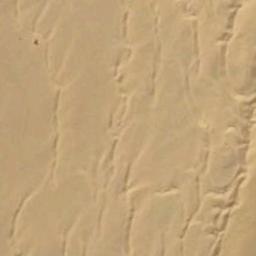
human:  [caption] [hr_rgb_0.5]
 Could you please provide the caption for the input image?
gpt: There are many lines in the desert .

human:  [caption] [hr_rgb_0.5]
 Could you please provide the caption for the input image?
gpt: The desert has yellow sand, Some ravines and dunes .

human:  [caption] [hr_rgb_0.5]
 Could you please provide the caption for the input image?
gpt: The desert is full of yellow sand .

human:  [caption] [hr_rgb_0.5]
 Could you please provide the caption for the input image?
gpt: This is a yellow desert with wavy stripes .

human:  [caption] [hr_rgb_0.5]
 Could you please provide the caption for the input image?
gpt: A yellow sandy desert with some stripes .